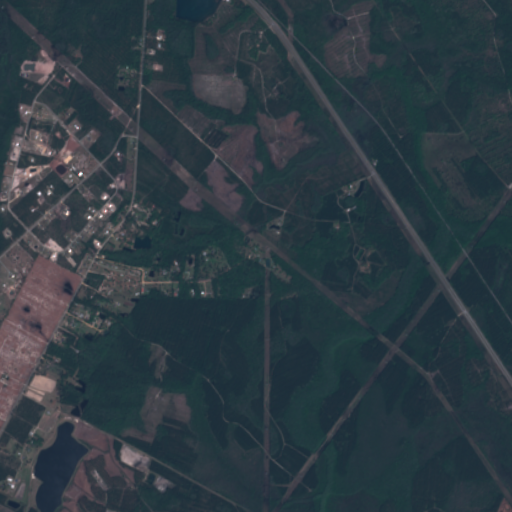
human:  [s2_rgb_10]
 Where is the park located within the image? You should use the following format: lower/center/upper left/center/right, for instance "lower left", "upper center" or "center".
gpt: The park is located in the upper center of the image.
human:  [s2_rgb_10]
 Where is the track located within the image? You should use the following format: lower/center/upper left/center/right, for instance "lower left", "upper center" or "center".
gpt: There is no track in the image.